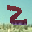
Label: 2